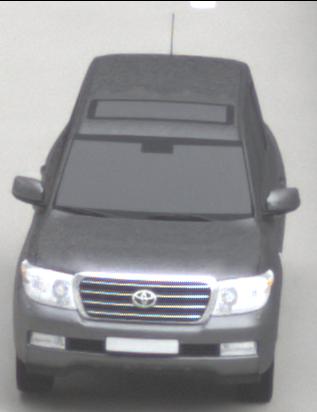
Make: Toyota
Model: Land Cruiser V8 4.7
Detailed model: Land Cruiser V8 (J20)
Model produced from: 2008/03
Model produced until: 2009/11
Doors: 5
Color: gray
Road condition: dry road
Daytime: midday
Contrast: low contrast